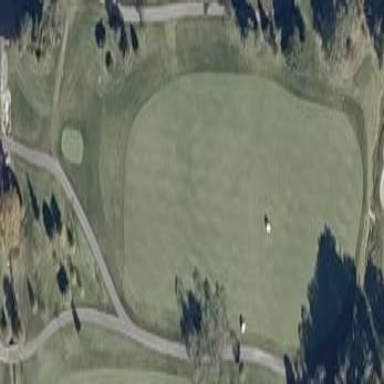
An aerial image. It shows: Golf rough area.